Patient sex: F
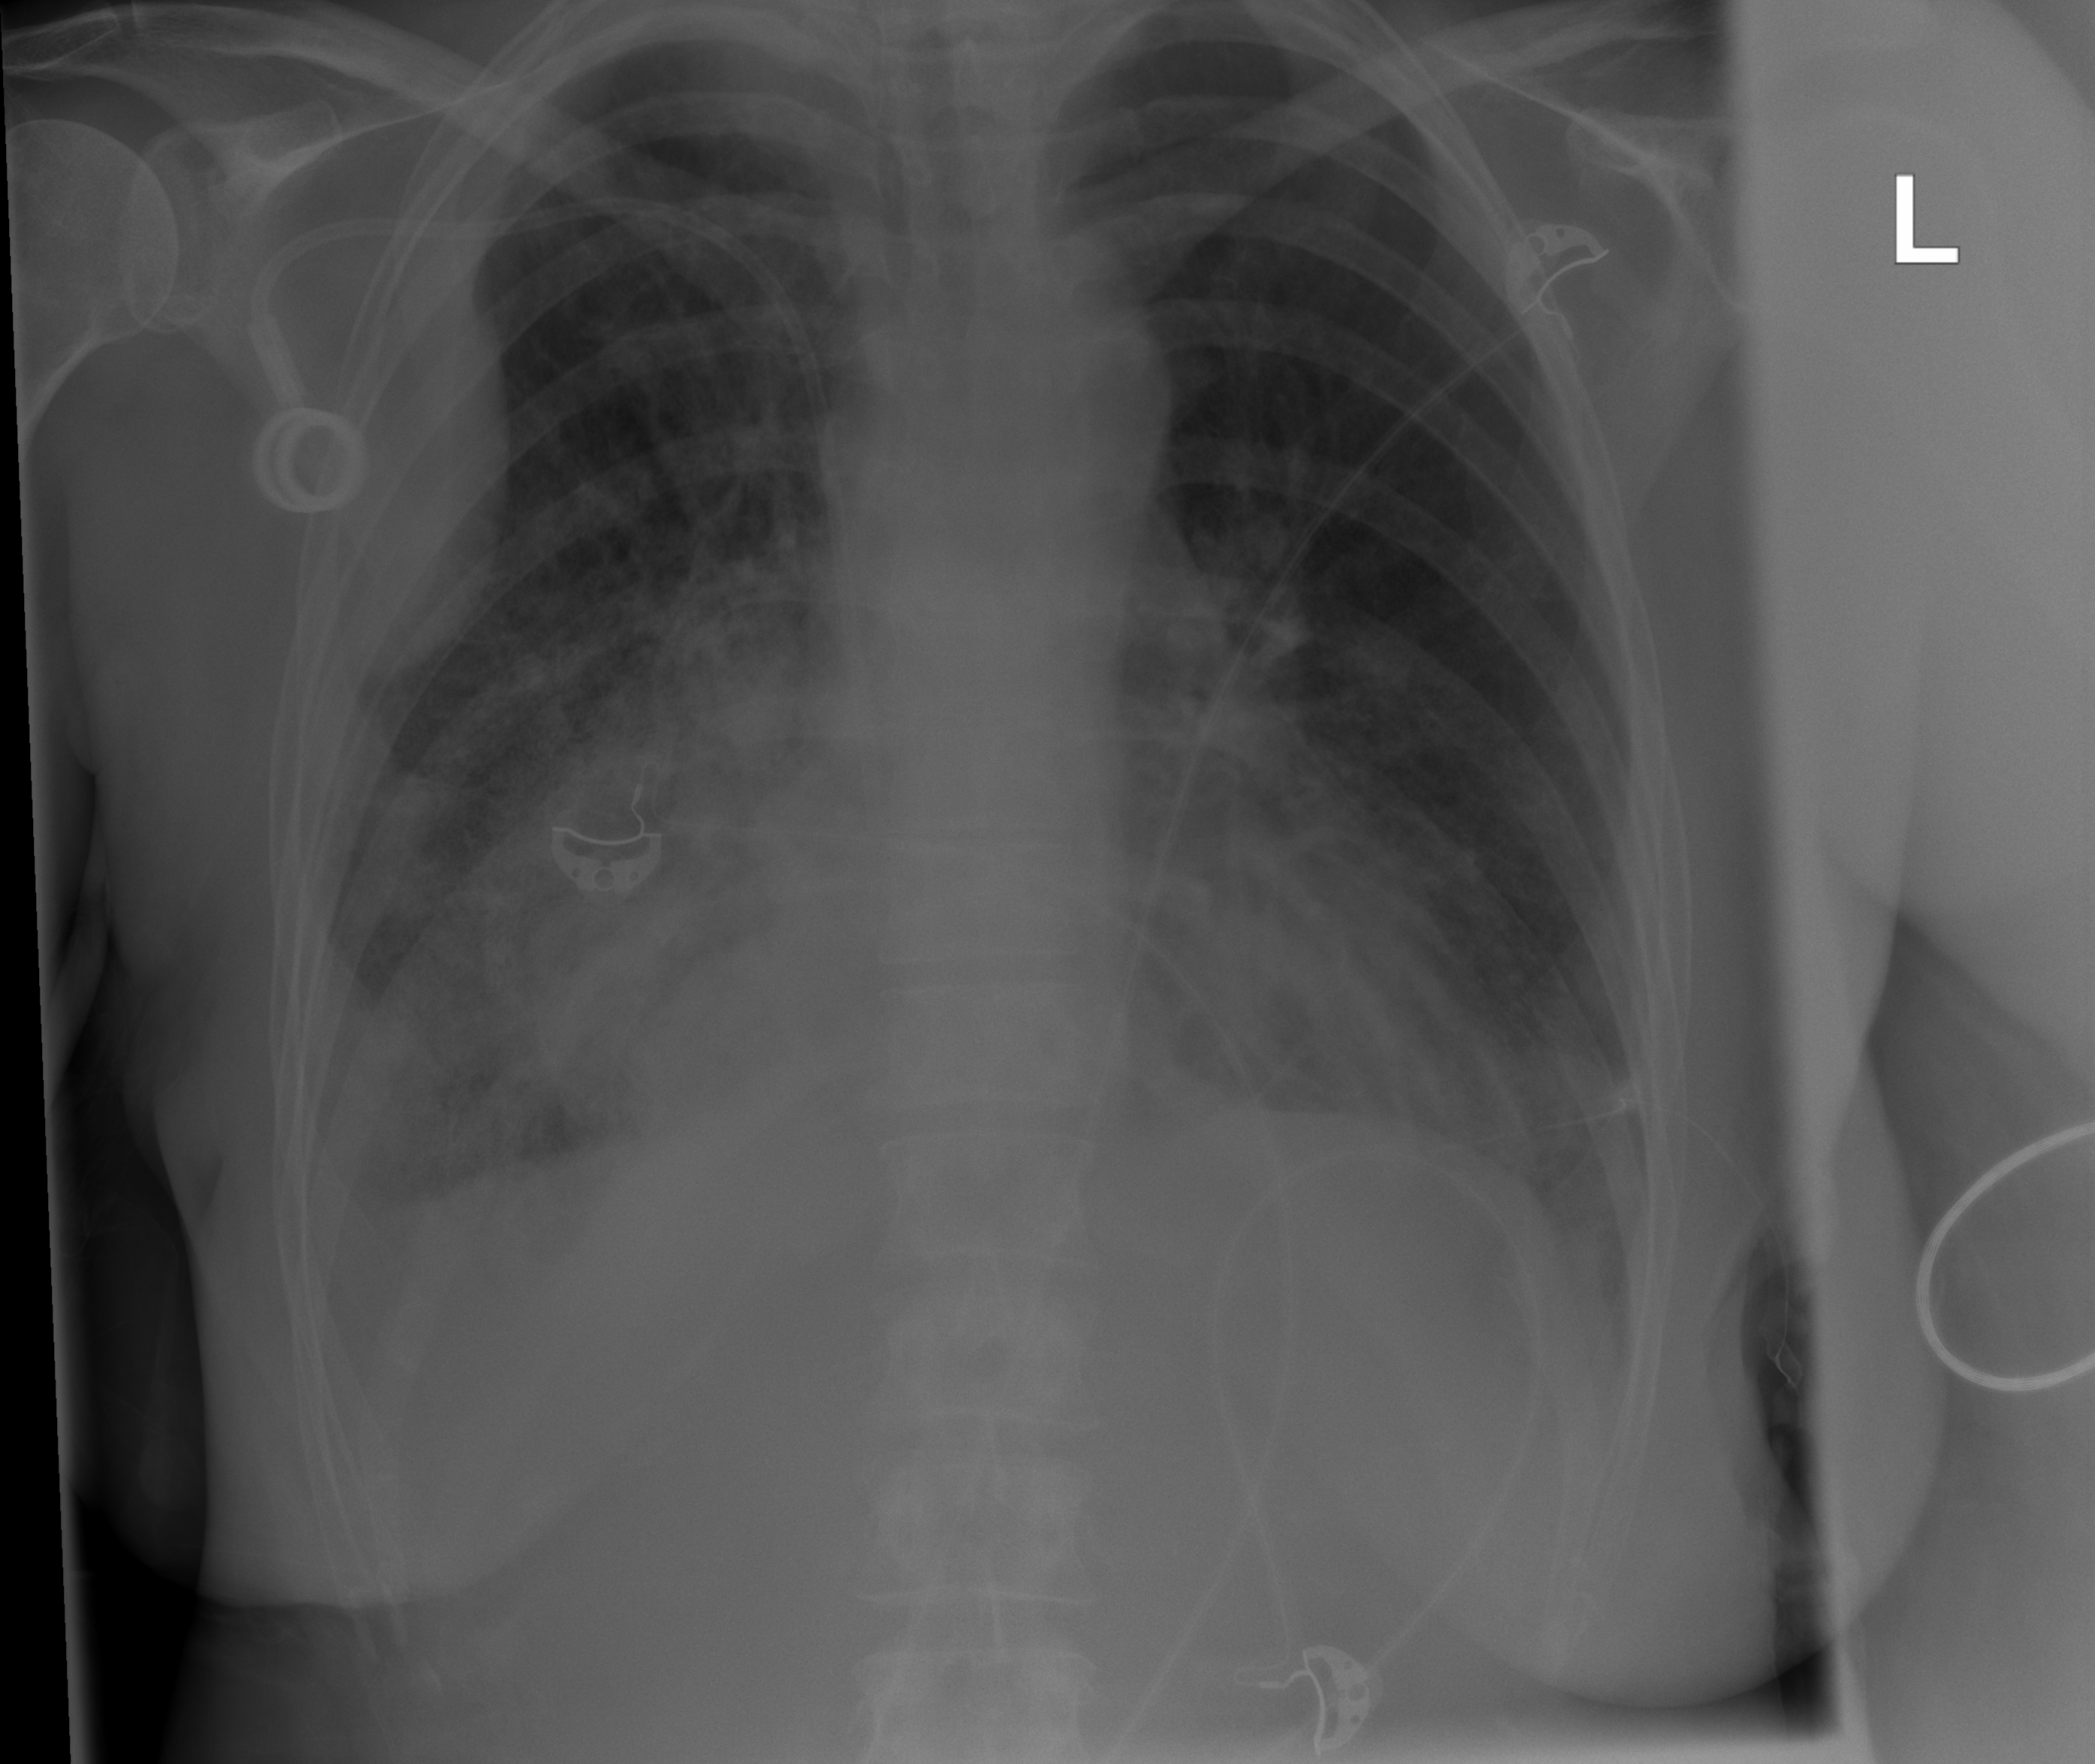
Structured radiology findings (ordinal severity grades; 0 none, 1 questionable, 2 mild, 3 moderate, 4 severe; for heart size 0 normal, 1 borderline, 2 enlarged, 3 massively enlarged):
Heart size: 0
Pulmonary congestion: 0
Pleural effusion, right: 2
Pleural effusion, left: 2
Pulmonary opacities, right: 3
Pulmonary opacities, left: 2
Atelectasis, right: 0
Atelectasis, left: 0